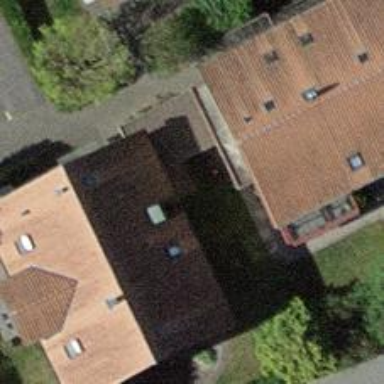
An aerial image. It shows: Residential building.